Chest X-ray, PA view. Patient: 26 years old, sex F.
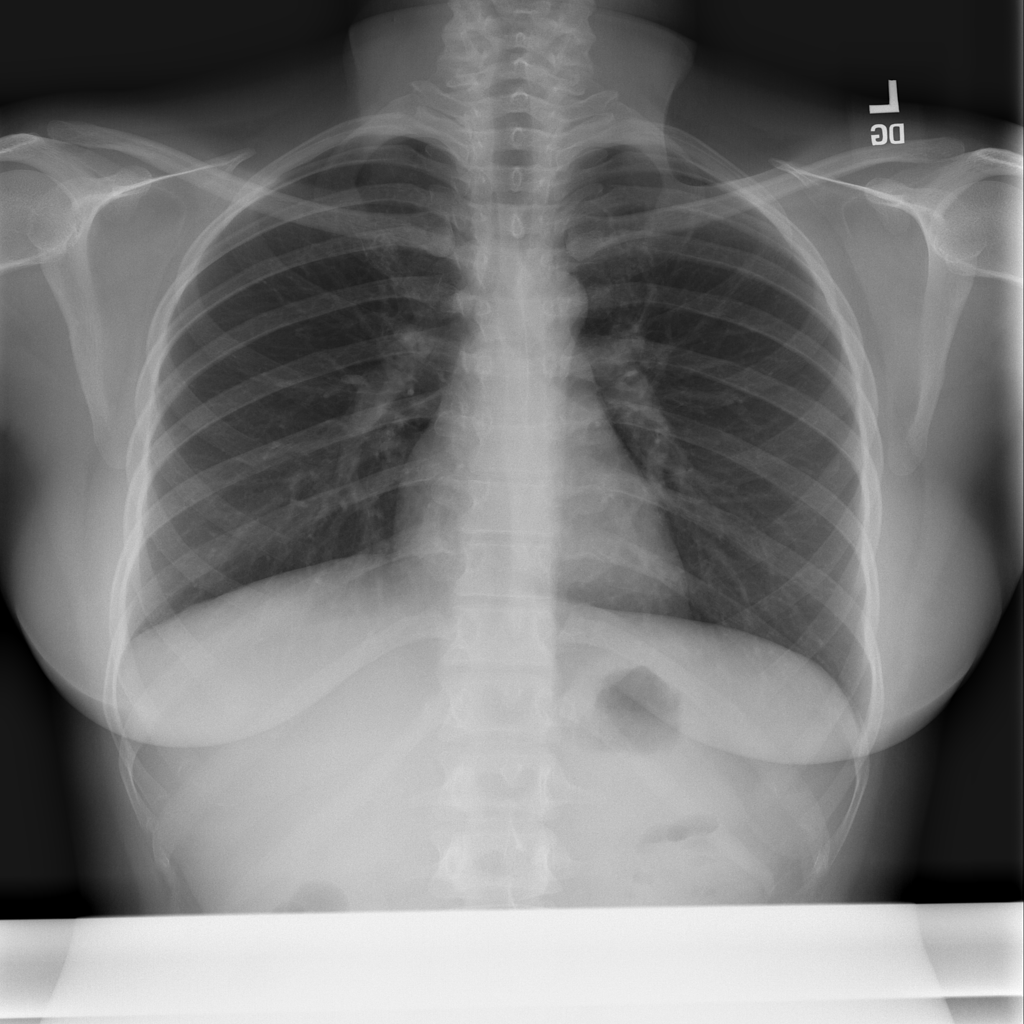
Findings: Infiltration